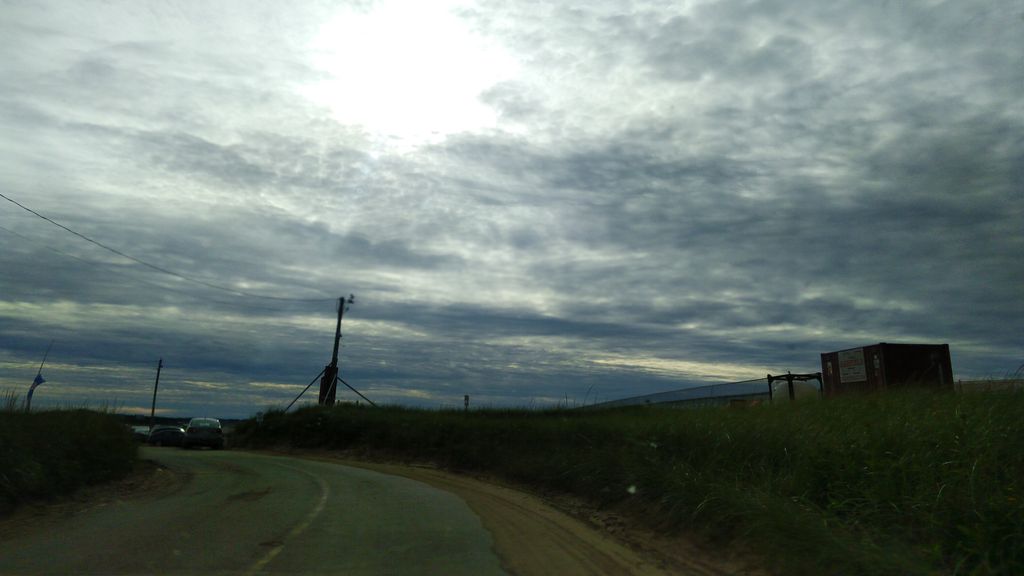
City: charlottetown